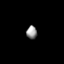
Tissue: prostate
Cell type: T cells
Senescence score: 0.2959
Nuclear area (px): 136
Mean DAPI intensity: 145.985